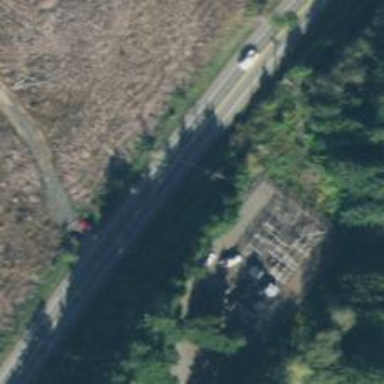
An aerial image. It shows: Fenced power substation.